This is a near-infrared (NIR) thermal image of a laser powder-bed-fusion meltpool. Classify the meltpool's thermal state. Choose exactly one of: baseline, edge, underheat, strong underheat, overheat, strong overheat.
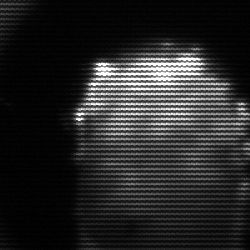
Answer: baseline